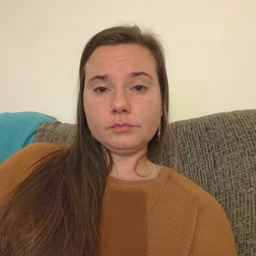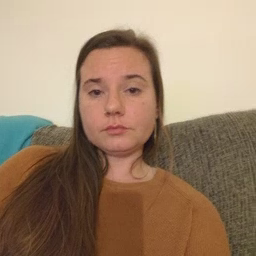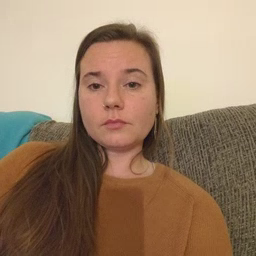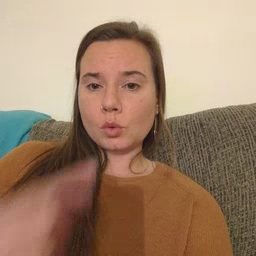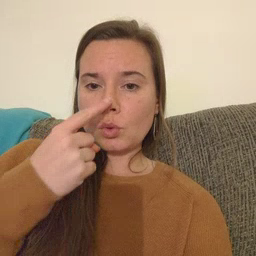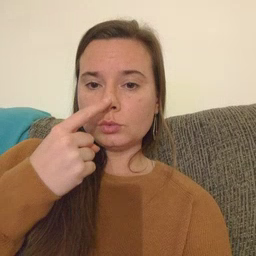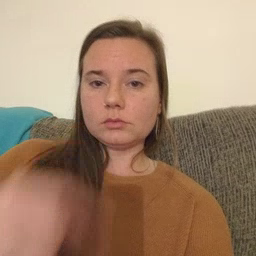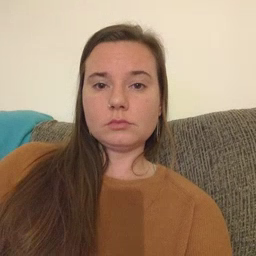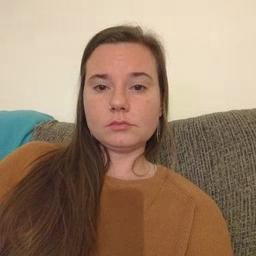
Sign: nose